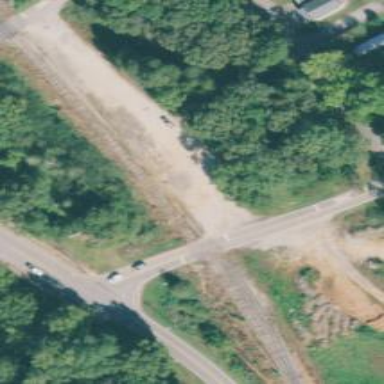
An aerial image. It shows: Level crossing along the railway.